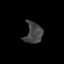
Tissue: prostate
Cell type: T cells
Senescence score: 0.3467
Nuclear area (px): 352
Mean DAPI intensity: 68.276